Aerial crown-view tile of a tropical tree (Barro Colorado Island, Panama), acquired 20240918:
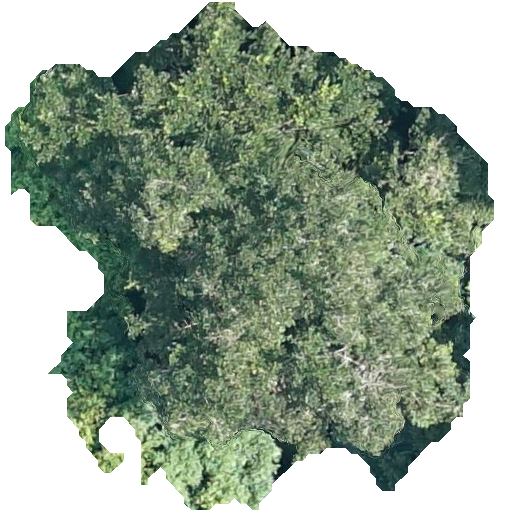
Species: Ficus obtusifolia
GBIF accepted scientific name: Ficus obtusifolia
Crown area: 264.163 m²